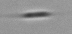
Label: Cylindrotheca_morphotype1